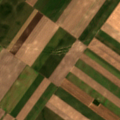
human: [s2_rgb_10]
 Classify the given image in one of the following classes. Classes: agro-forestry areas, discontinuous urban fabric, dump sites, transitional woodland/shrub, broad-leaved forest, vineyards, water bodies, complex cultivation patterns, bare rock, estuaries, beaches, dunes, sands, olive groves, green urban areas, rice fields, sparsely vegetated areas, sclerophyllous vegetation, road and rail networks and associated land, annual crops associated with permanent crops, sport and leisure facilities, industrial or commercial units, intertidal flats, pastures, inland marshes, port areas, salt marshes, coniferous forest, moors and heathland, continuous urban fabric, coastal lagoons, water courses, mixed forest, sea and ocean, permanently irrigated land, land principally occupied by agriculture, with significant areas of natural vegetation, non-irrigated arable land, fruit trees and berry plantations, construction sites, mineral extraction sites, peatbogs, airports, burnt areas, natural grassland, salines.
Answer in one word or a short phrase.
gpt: non-irrigated arable land